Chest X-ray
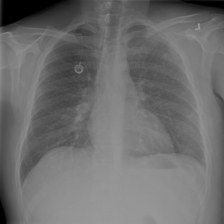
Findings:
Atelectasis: positive
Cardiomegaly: negative
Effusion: negative
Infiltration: negative
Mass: negative
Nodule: negative
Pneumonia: negative
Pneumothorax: negative
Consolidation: negative
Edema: negative
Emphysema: negative
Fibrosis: positive
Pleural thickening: negative
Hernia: negative